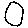
Label: circle